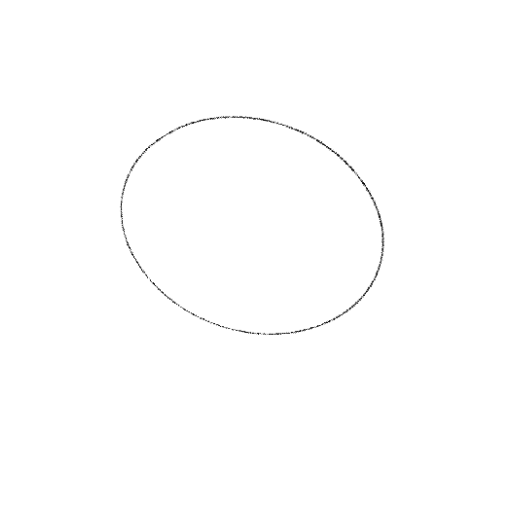
Crossing number: 0